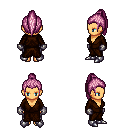
a pixel art fantasy rpg character, female body template, human, tanned skin, brown robe, metal pants, pink long topknot hairstyle, metal gloves, metal boots, four views (front, back, left, right), 2x2 character sprite sheet, small pixel art, hard edges, no anti-aliasing